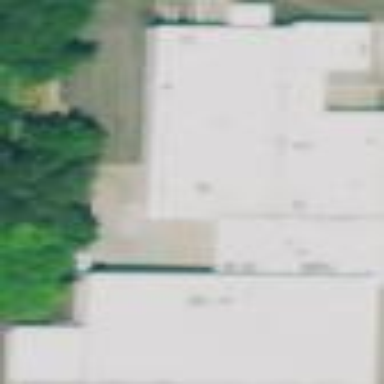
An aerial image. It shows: Retail building housing car shop.